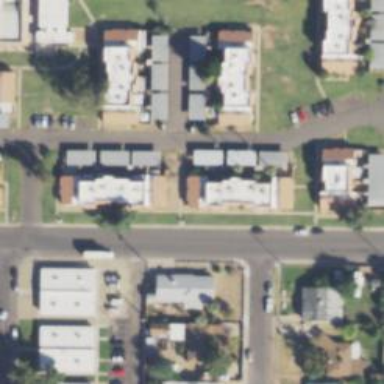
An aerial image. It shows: Living street.